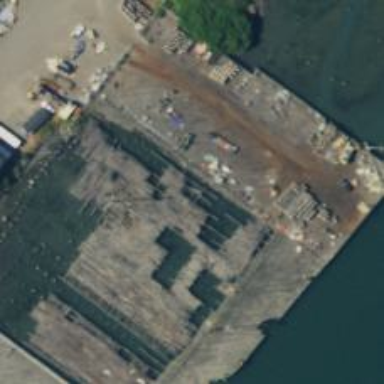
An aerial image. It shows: Pier that is in ruins.